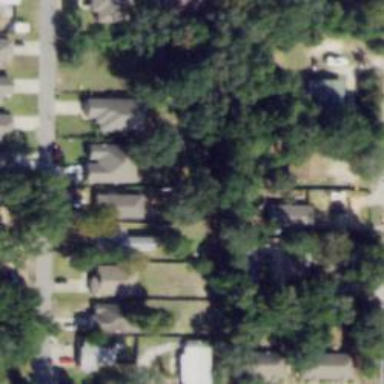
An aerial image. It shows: This residential area consists of single-family homes.